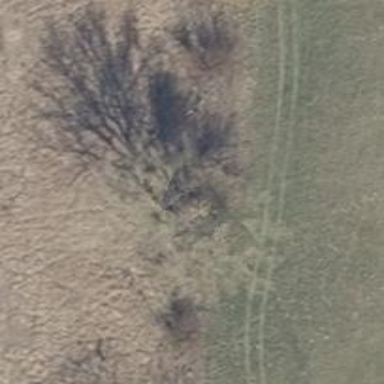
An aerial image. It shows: Row of deciduous broadleaved trees.